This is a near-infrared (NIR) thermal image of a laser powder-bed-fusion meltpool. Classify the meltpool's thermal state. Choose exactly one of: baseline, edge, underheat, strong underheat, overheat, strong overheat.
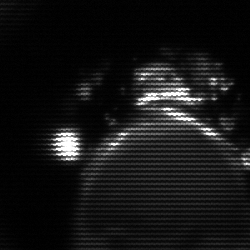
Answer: baseline